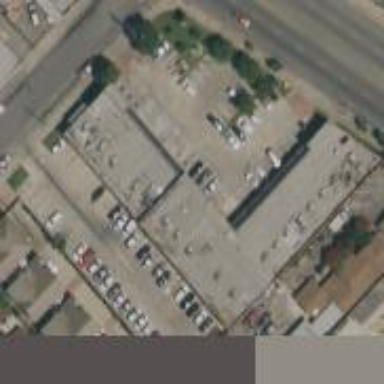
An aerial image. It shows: Retail area.